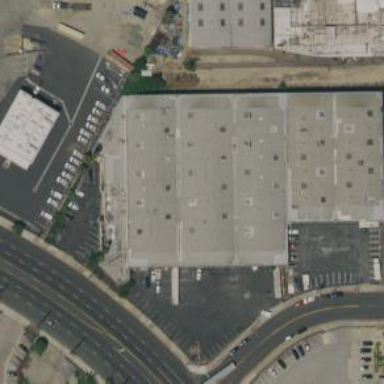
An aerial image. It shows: Warehouse building.